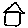
Label: house